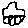
Label: car